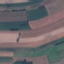
Land use / land cover class: AnnualCrop